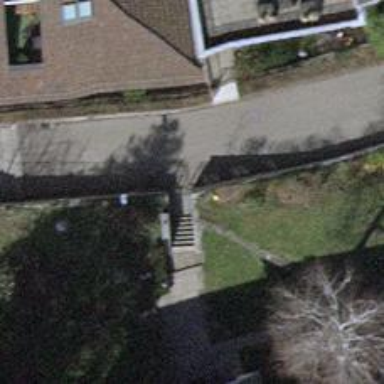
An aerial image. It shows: Retaining wall.